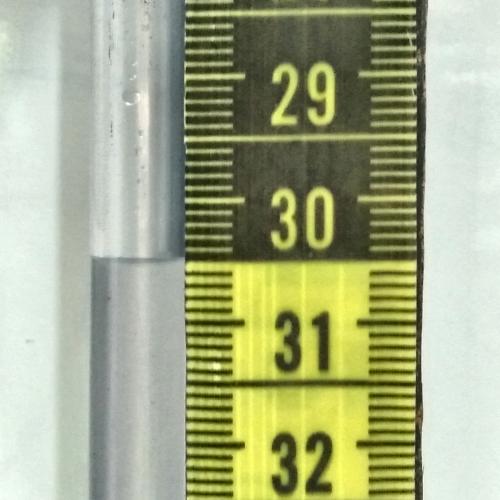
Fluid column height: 30.5 cm